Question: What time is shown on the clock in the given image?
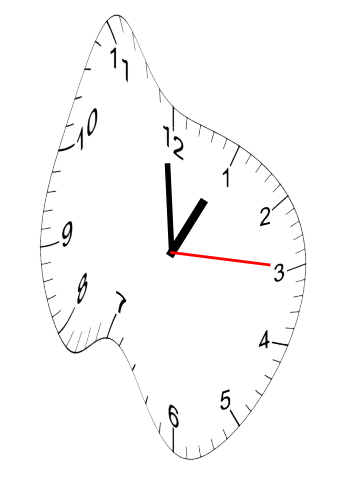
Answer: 12:59:15